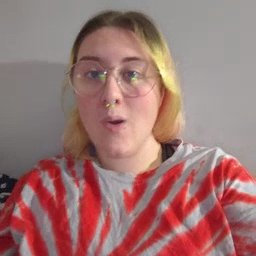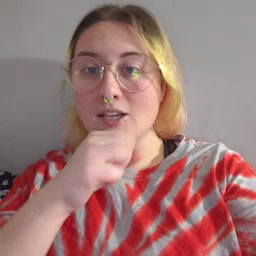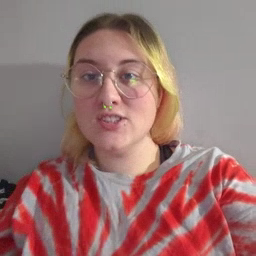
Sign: orange